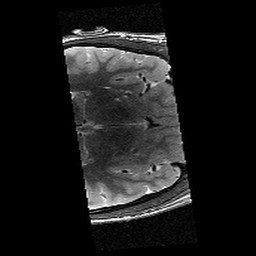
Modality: T2w
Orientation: axial
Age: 13
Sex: male
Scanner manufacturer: siemens
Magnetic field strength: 3 T
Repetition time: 9.23 s
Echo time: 0.067 s